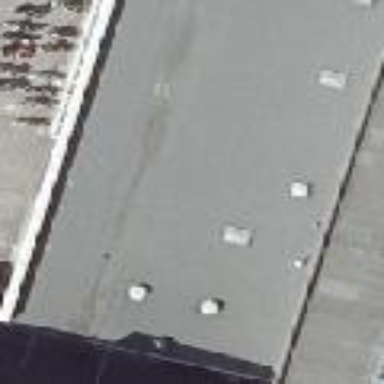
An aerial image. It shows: Car wash facility under manufacture building.